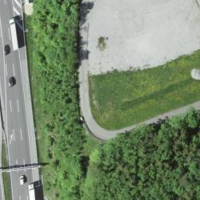
EUNIS habitat code: 41
Species observed at this site:
Milvus milvus
Falco tinnunculus